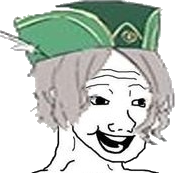
Label: 5_Bloomer